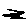
Label: zigzag